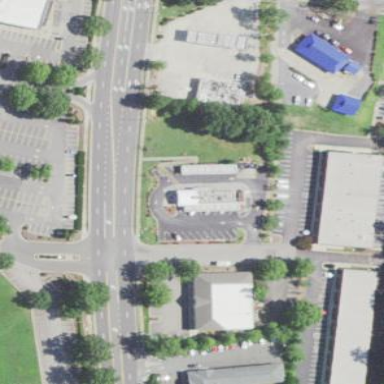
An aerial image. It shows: Retail area.